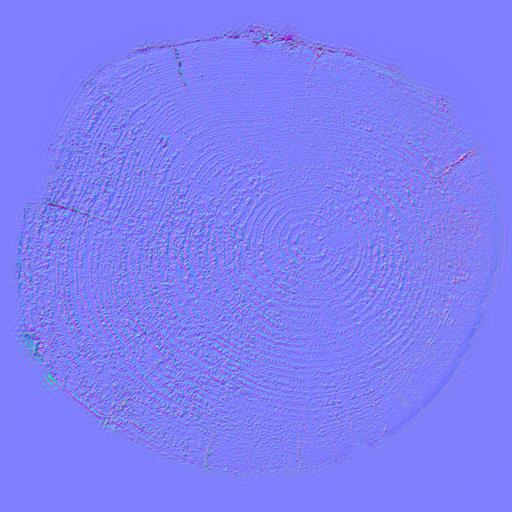
cut end tree wood wooden